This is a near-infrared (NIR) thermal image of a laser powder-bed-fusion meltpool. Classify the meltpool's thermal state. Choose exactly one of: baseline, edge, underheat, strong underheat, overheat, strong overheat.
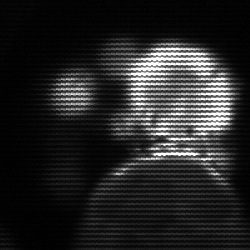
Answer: baseline